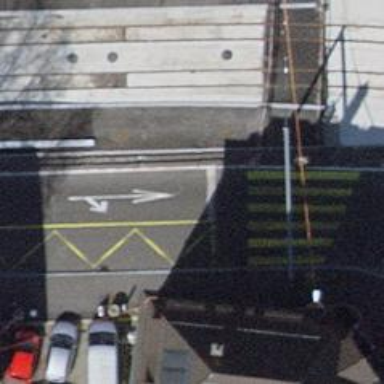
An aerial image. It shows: Road with traffic signals.